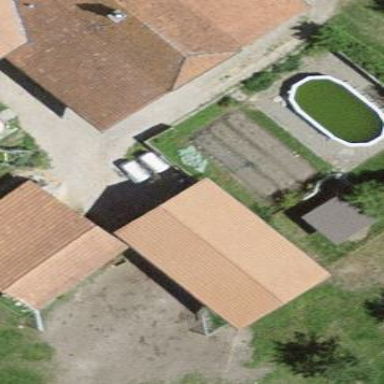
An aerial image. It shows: Barn.